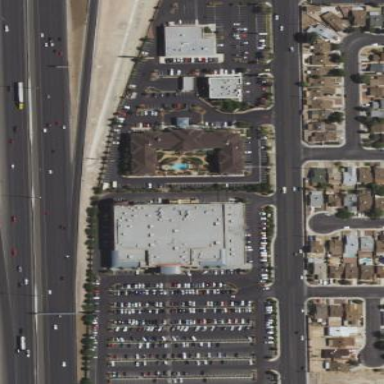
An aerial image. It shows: Retail area.